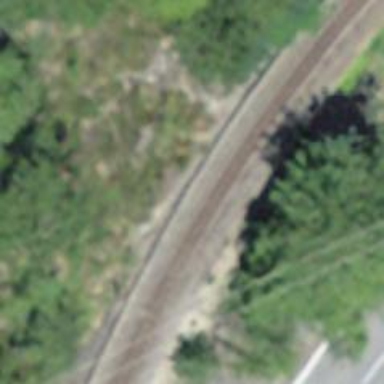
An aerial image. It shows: Narrow-gauge railway with single track. The railway is electrified with contact line.